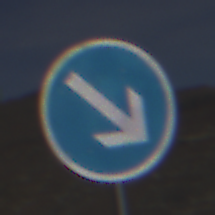
Verkehrszeichen: VorgeschriebeneVorbeifahrtRechts
Umgebung: Outdoor, Nature
Tageszeit: Midday
Wetter: Clear
Licht: Natural
Jahreszeit: NotSpecified
Kontrast: HighContrast